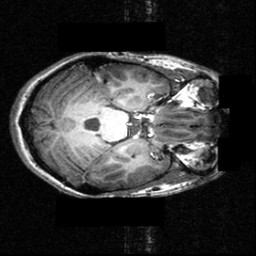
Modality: T1w
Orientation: axial
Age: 16
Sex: female
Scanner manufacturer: siemens
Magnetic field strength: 3.951 T
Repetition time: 1.5 s
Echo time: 0.00335 s